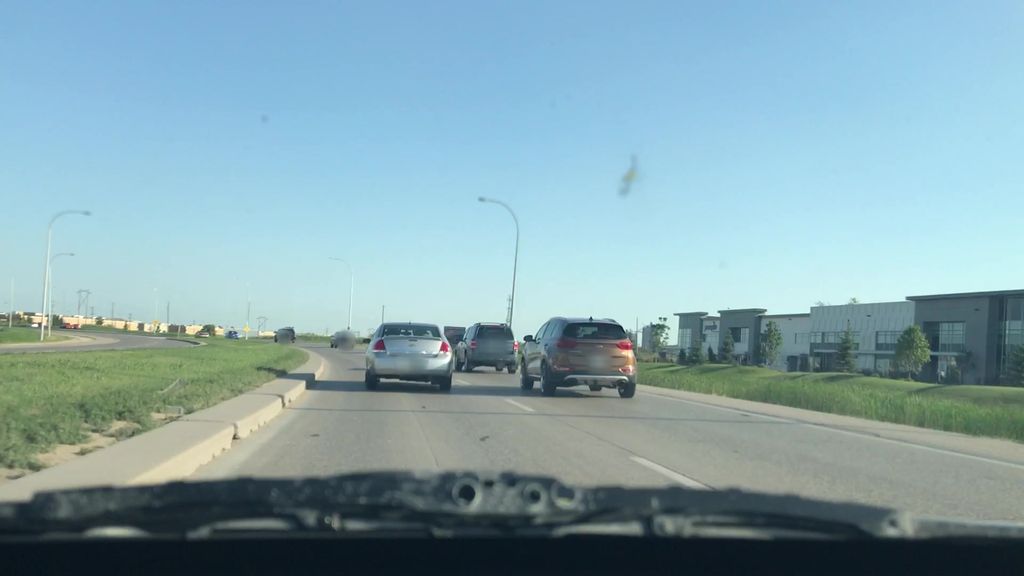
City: winnipeg